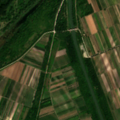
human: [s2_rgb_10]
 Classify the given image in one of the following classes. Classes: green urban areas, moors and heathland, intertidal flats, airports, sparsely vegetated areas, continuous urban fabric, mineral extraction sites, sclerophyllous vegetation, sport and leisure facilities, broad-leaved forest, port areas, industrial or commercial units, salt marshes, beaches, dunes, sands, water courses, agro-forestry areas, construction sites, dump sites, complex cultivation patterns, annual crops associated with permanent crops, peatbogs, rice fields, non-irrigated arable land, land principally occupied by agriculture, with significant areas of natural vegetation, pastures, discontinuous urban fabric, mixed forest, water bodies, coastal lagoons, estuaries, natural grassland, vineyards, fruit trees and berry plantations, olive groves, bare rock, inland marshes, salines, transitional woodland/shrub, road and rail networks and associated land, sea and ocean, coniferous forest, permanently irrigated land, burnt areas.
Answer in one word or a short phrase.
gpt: non-irrigated arable land, broad-leaved forest, transitional woodland/shrub, inland marshes, water courses, water bodies